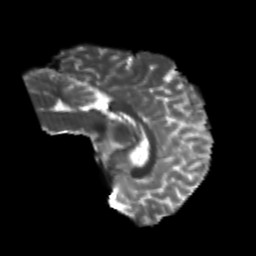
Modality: T2w
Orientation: sagittal
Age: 20
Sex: male
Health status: healthy
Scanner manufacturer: philips
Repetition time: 7.391 s
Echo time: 0.08599 s